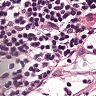
Metastatic tissue present: no